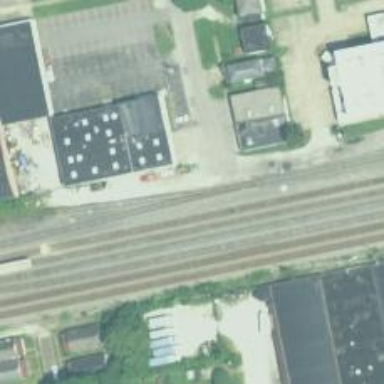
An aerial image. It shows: Railway yard in service.